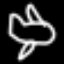
Label: airplane